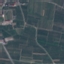
Land use / land cover: PermanentCrop